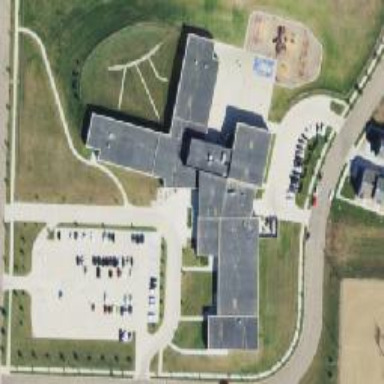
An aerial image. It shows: School.